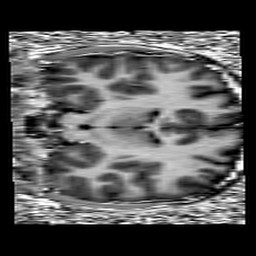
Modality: UNIT1
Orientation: coronal
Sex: male
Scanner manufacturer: siemens
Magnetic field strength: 3 T
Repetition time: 5 s
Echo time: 0.00355 s